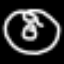
Label: donut